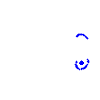
Particle: proton